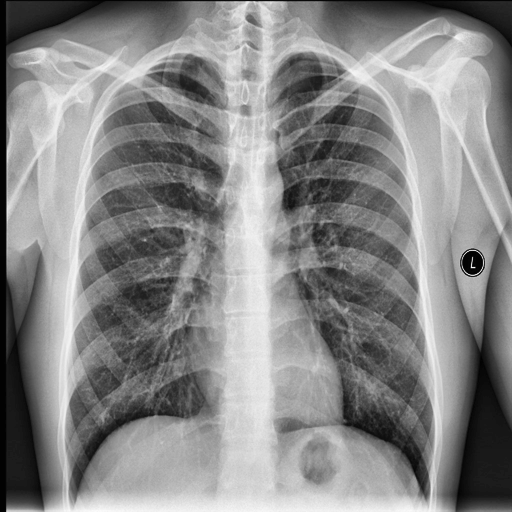
Finding: NORMAL